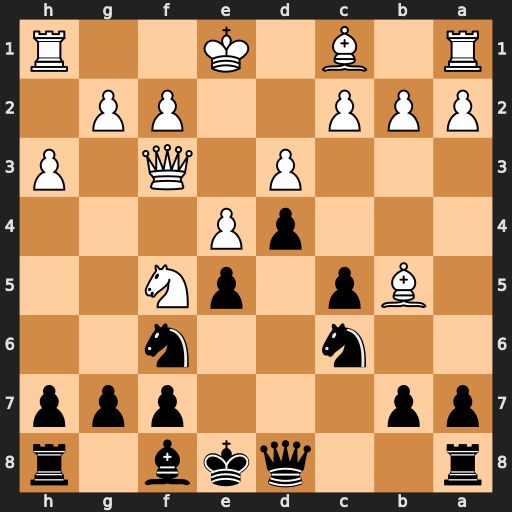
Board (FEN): r2qkb1r/pp3ppp/2n2n2/1Bp1pN2/3pP3/3P1Q1P/PPP2PP1/R1B1K2R
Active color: b
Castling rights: KQkq
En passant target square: -
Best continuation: Qa5+ Bd2 Qxb5